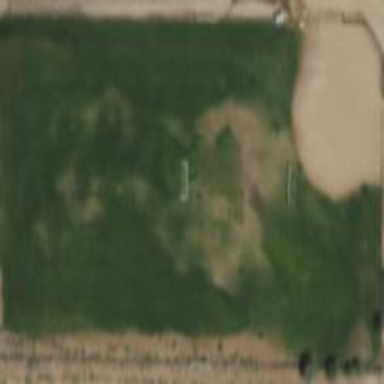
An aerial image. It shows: Softball pitch for leisure land activities.